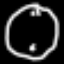
Label: clock